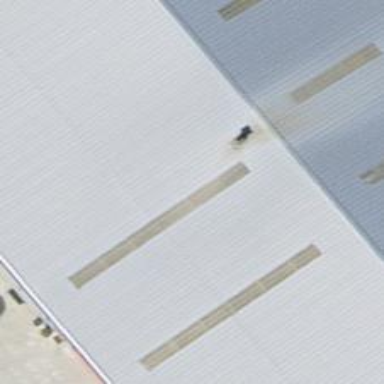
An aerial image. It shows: Industrial building with gabled roof.